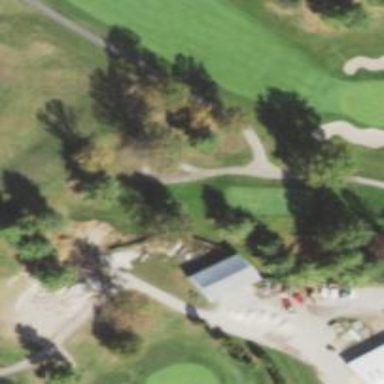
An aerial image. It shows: Path for both roads and golfers.